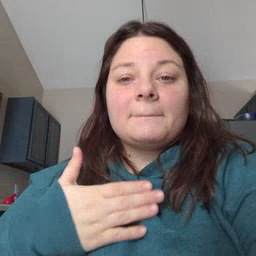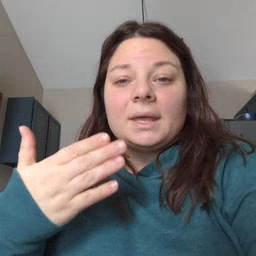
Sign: happy